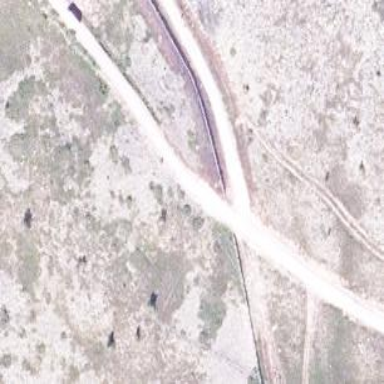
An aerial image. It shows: Track road.